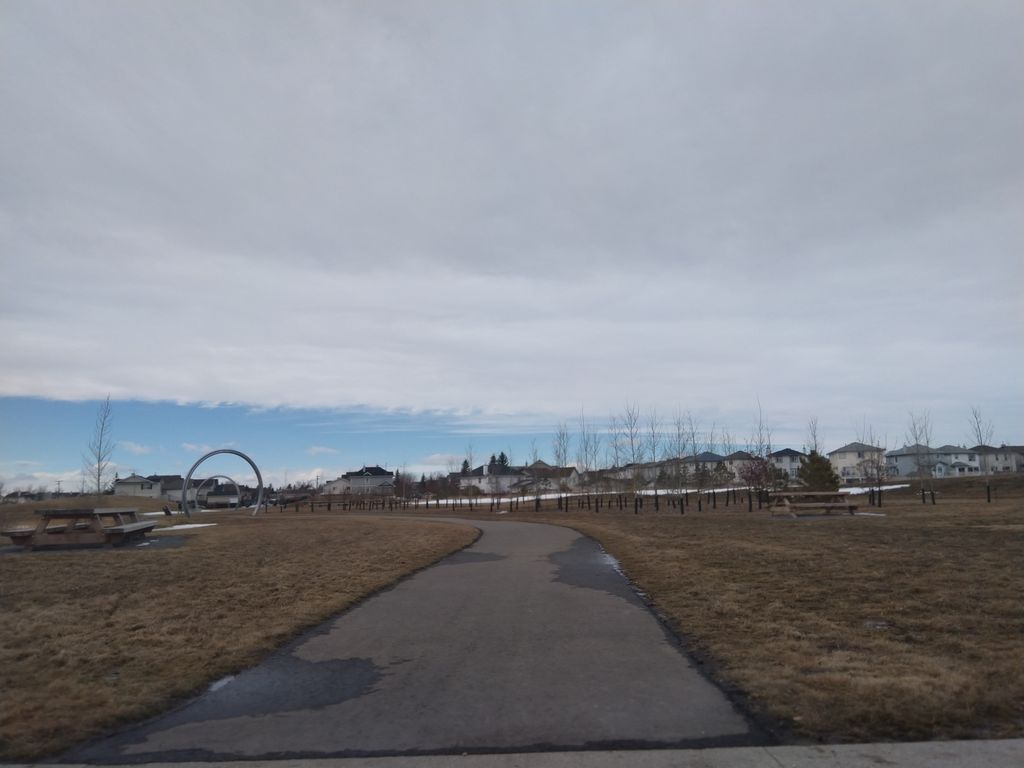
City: calgary